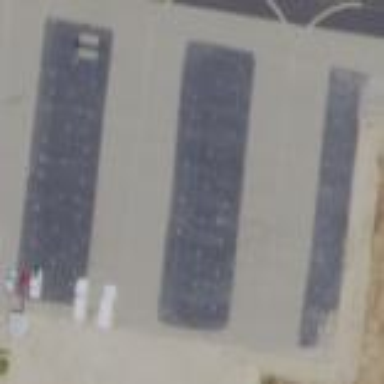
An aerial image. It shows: Apron paved with asphalt at the airport.